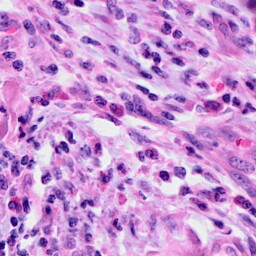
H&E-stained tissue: Cervix